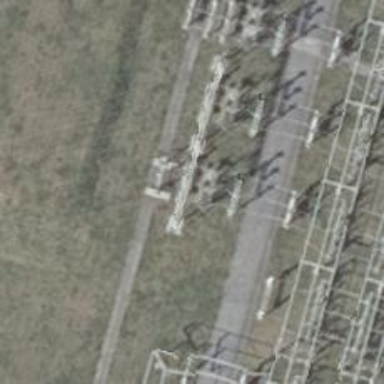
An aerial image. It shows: Three cables of power line.